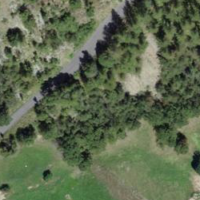
EUNIS habitat code: 44
Species observed at this site:
Artemisia vulgaris